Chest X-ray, AP view. Patient: 45 years old, sex F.
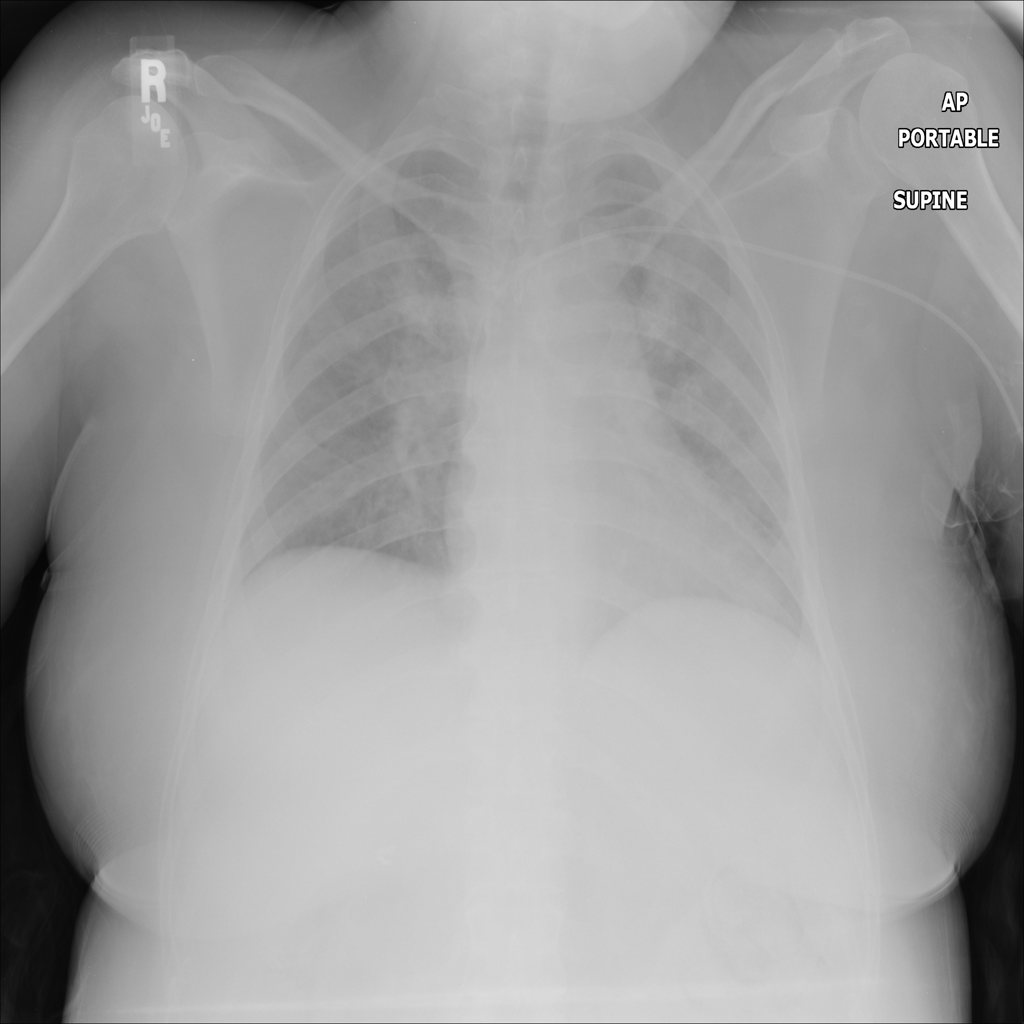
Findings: No Finding